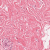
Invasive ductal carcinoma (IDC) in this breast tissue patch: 0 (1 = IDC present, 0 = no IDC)